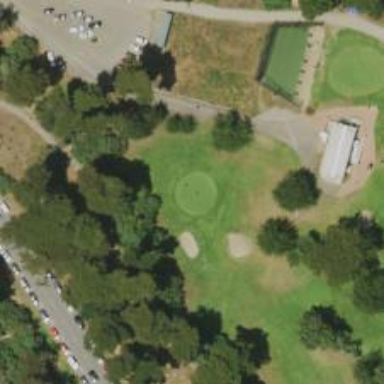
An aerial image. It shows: View of golf hole.